Field crop: maize
Growth stage: 2
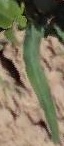
Species: maize